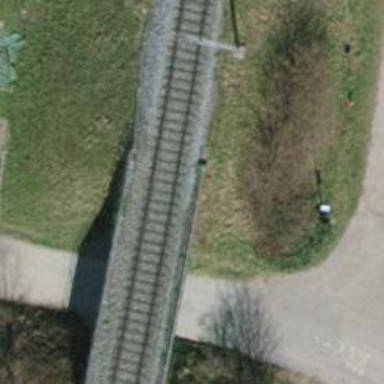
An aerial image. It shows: Single-track railway bridge with contact lines for electrification.